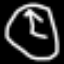
Label: clock